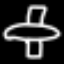
Label: airplane